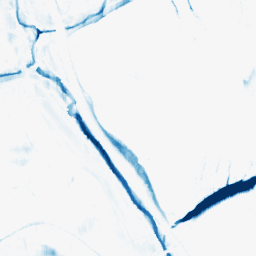
Category: morphological
Decomposition family: morphological_rect
Decomposition parameters: operation: closing
width: 5
height: 20
Upsampling method: edge_directed
Upsampling parameters: scale: 2
Upsampling scale: 2